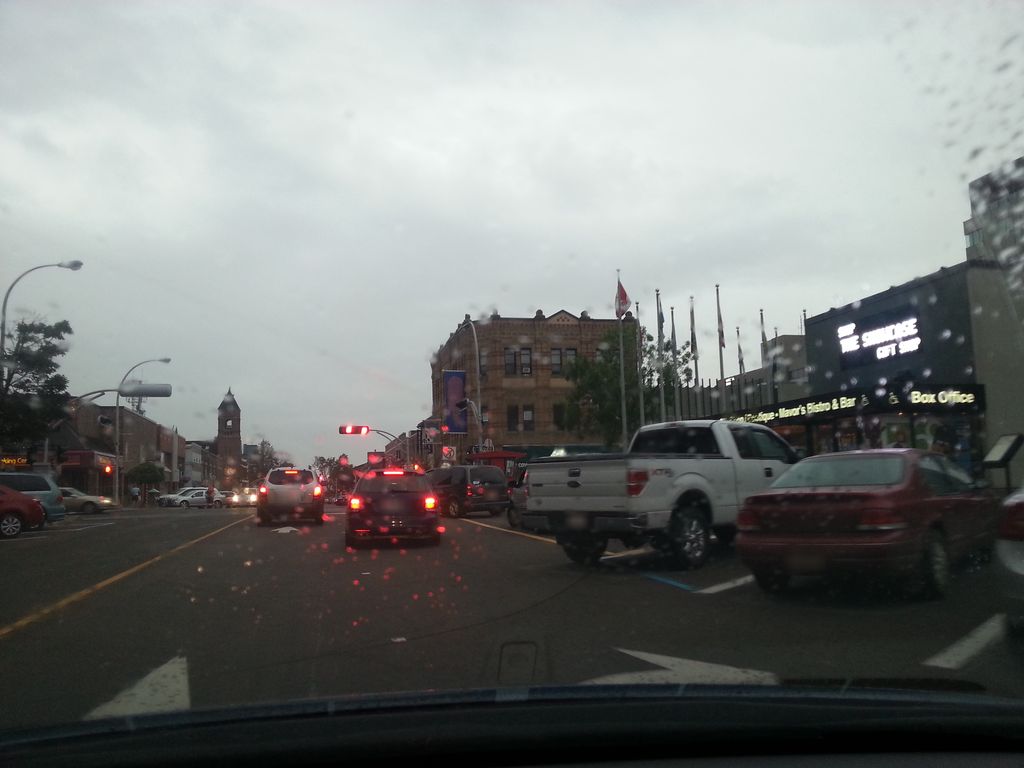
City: charlottetown